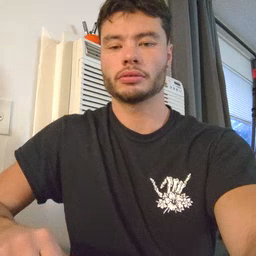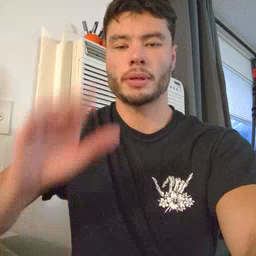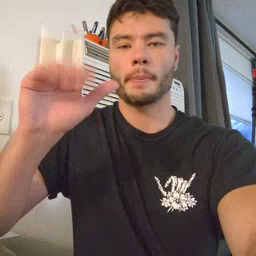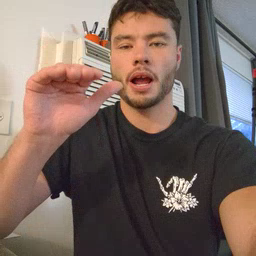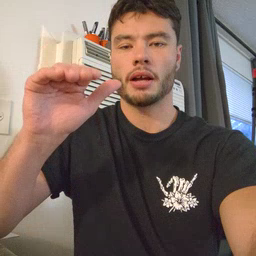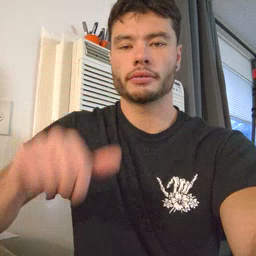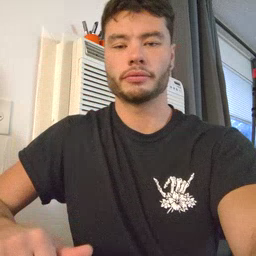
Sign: bye